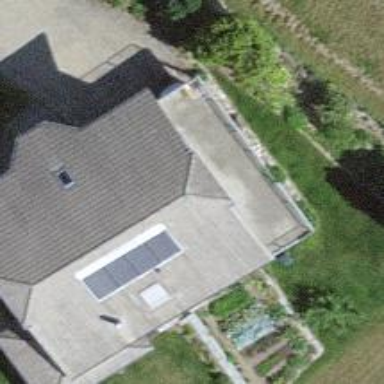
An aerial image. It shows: Solar power generator using photovoltaic panels.